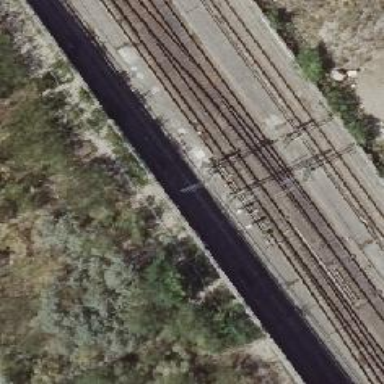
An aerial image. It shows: Railway track with contact line for electrification.